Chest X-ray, AP view. Patient: 20 years old, sex F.
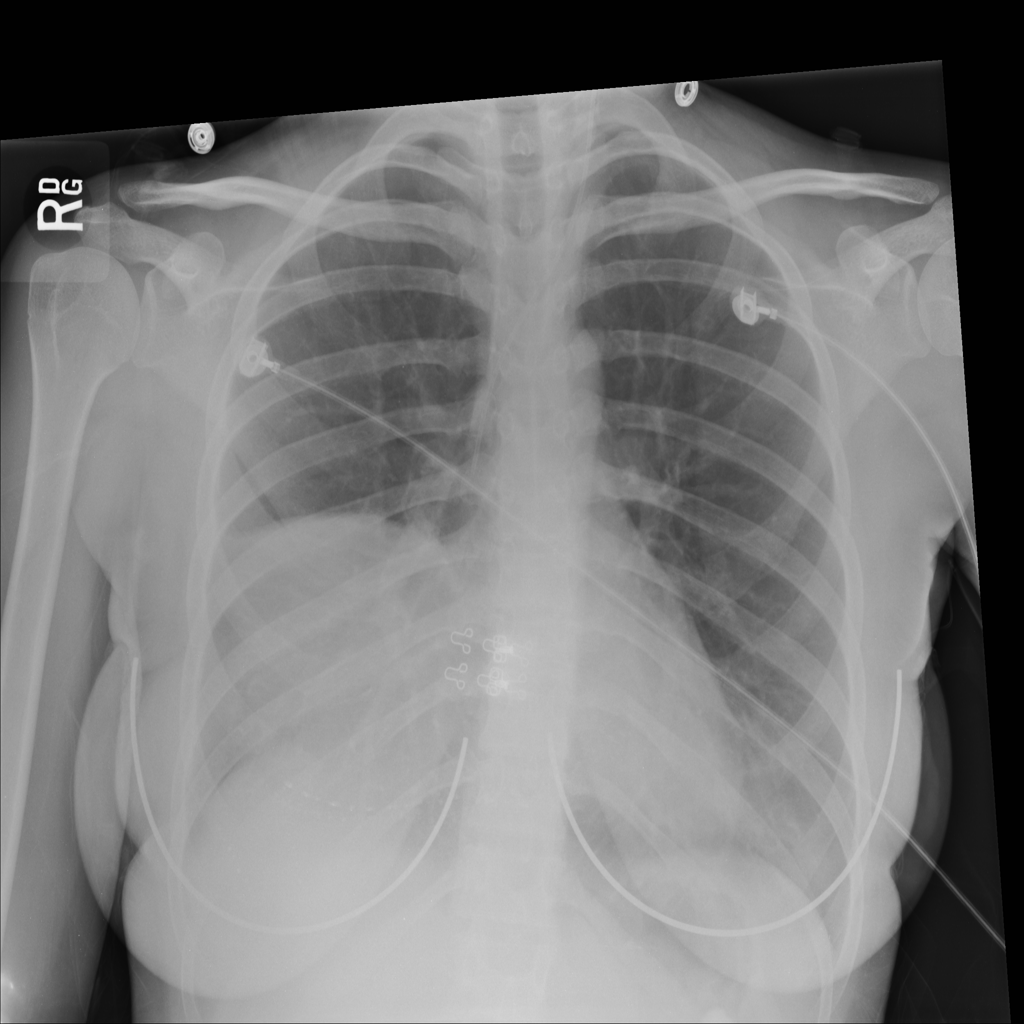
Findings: Atelectasis